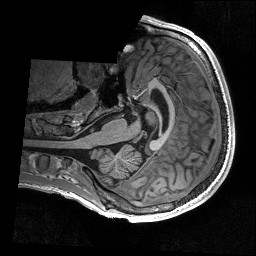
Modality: T1w
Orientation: axial
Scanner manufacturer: siemens
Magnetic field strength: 3 T
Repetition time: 2.53 s
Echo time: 0.00267 s